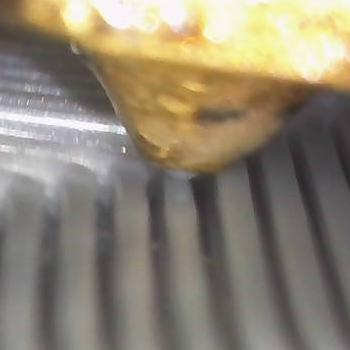
Flow rate: 112%